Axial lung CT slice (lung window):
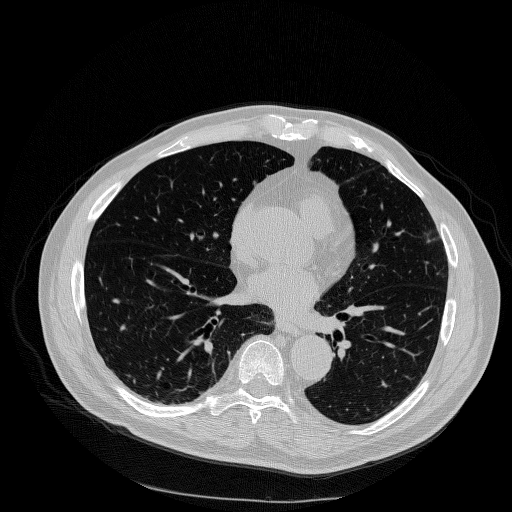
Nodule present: no